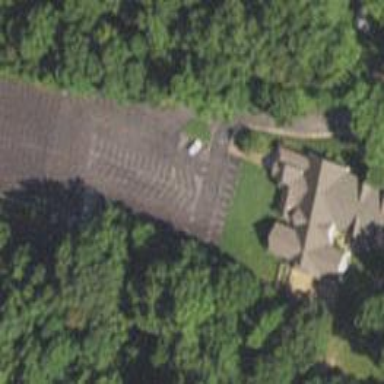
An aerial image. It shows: Parking space is available.